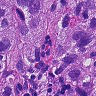
Metastatic tissue present: yes